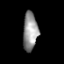
Tissue: prostate
Cell type: Endothelial cells
Senescence score: 0.7223
Nuclear area (px): 547
Mean DAPI intensity: 151.201